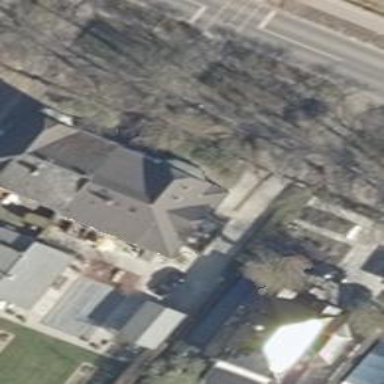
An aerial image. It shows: Half-hipped roof house.